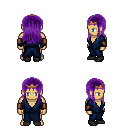
a pixel art fantasy rpg character, male body template, human, tanned skin, blue robe, red pants, purple unkempt hairstyle, bronze tiara, leather bracers, black shoes, four views (front, back, left, right), 2x2 character sprite sheet, small pixel art, hard edges, no anti-aliasing